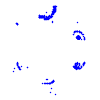
Particle: proton